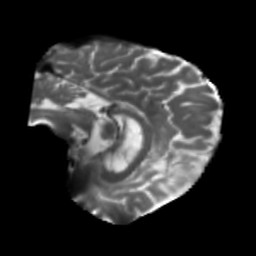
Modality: T2w
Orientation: sagittal
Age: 58
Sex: female
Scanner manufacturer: siemens
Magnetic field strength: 3 T
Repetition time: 5.25 s
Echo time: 0.08 s